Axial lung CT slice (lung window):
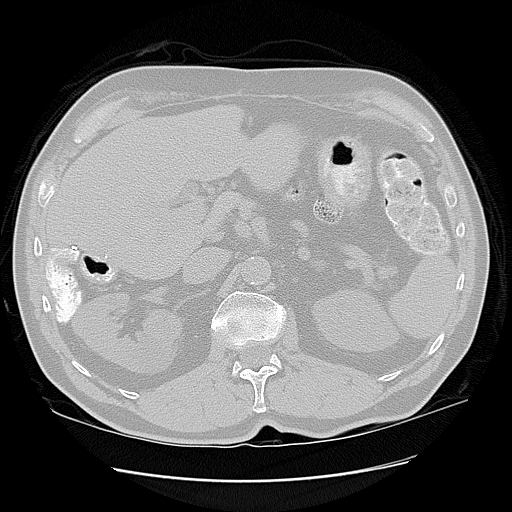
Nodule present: no